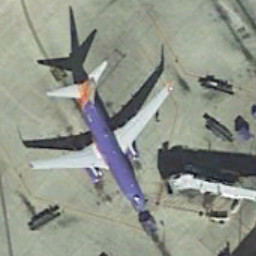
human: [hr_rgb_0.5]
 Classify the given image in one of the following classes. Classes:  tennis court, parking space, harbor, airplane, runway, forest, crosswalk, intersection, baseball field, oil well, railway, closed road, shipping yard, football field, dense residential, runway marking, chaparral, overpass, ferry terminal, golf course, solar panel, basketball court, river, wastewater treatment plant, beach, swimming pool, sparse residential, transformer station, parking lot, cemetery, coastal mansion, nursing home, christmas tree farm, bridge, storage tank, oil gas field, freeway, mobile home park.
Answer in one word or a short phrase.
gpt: airplane